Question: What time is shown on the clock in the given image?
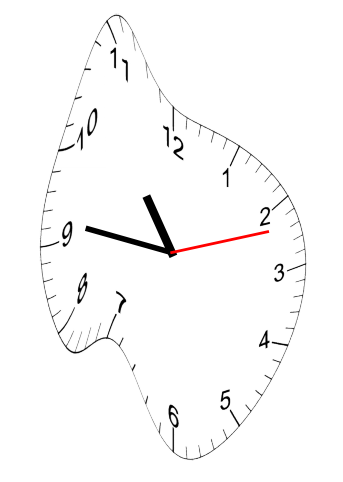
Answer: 10:46:12